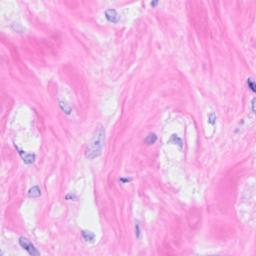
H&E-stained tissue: Breast